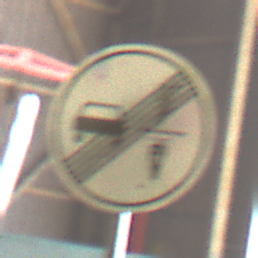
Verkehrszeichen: EndeVerbotUeberholenEinspurigeFahrzeuge
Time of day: Midday
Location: Indoor (Urban)
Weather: NotSpecified
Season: NotSpecified
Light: Natural